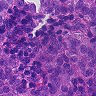
Metastatic tissue present: yes